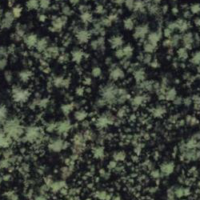
EUNIS habitat code: 43
Species observed at this site:
Vaccinium myrtillus
Rubus saxatilis